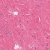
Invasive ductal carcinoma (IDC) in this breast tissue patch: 0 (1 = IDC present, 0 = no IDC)